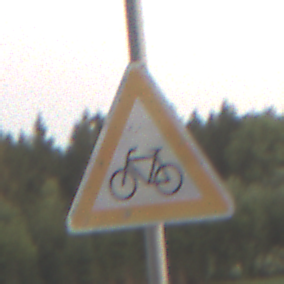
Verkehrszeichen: RadverkehrRechts
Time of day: SunriseSunset
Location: Outdoor (Nature)
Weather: Clear
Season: NotSpecified
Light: Natural